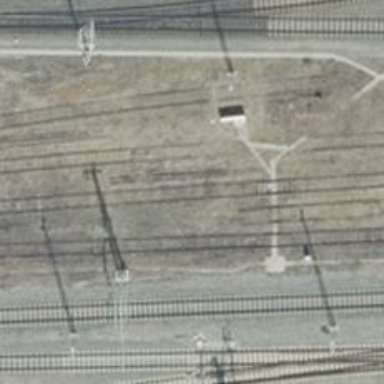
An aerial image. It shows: Abandoned railway yard.